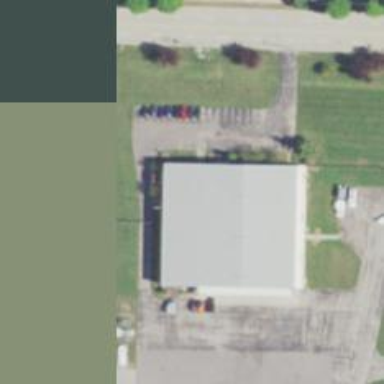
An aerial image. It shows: Hangar building at airport.